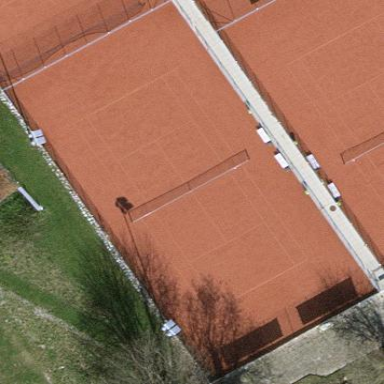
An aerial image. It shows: Tennis court on the leisure land pitch.